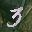
Label: 3